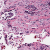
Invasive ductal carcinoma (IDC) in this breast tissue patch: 1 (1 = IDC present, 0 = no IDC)